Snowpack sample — Buffalo Mountain, Silverthorne, Colorado, USA (1/25/25, 10:11 AM MST)
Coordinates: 39.6222, -106.1139
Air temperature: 22 °F
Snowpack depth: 110 cm
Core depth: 40 cm
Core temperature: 46.4 °F
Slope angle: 12°, slope face: 102°
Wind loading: high
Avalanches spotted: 0
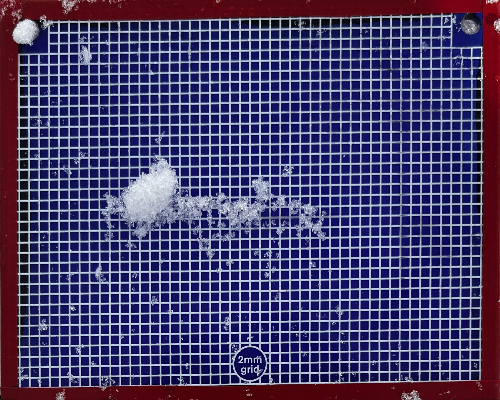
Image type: profile
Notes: No avalanches nearby, collected on the outskirts of a fire break 15 meters from the treeline, on way to Buffalo and Red Mountain